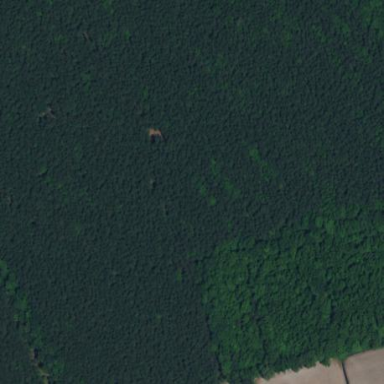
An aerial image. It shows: Beautiful woodland area.